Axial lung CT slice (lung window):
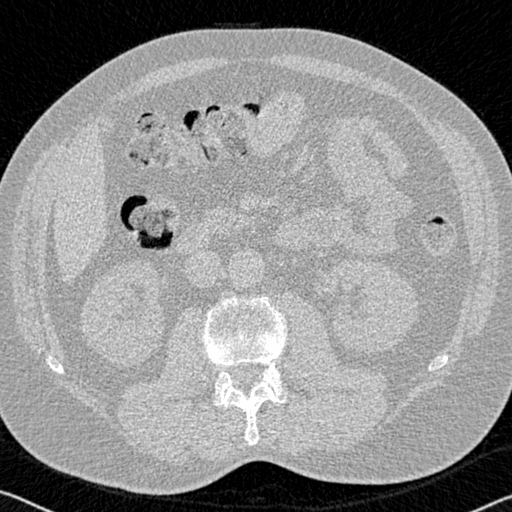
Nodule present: no